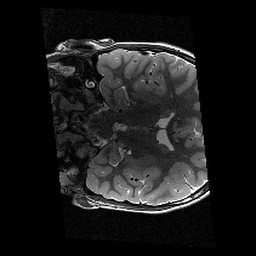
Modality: T2w
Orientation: coronal
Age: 10
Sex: male
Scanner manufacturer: siemens
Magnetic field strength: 3 T
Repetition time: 9.23 s
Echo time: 0.067 s